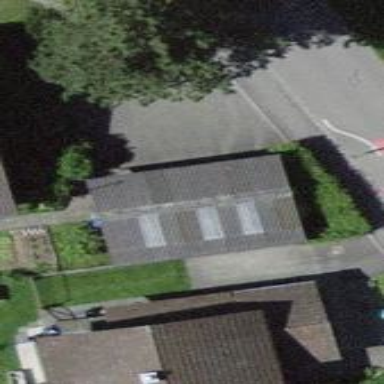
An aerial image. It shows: View of roof of building.